Field crop: tomato
Growth stage: 2
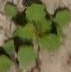
Species: solanum